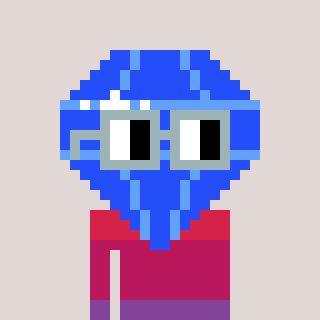
a pixel art character with square dark gray glasses, a blue diamond-shaped head and a rust-colored body on a warm background